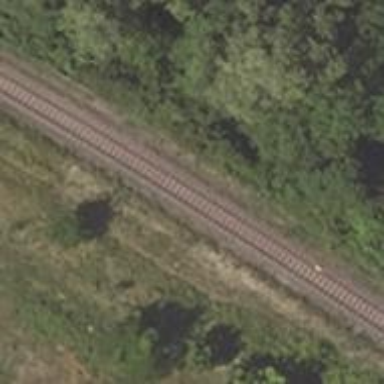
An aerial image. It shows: Railway signal.